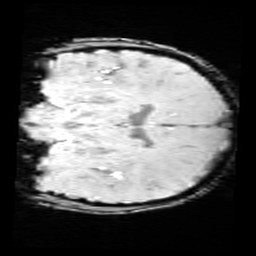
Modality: SWI
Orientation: coronal
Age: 9
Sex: female
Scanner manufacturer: siemens
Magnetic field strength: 3 T
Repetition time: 0.027 s
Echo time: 0.02 s